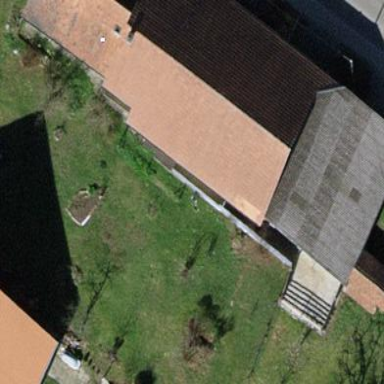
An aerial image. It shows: Farm building with gabled roof.